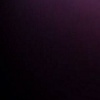
Label: space